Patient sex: M
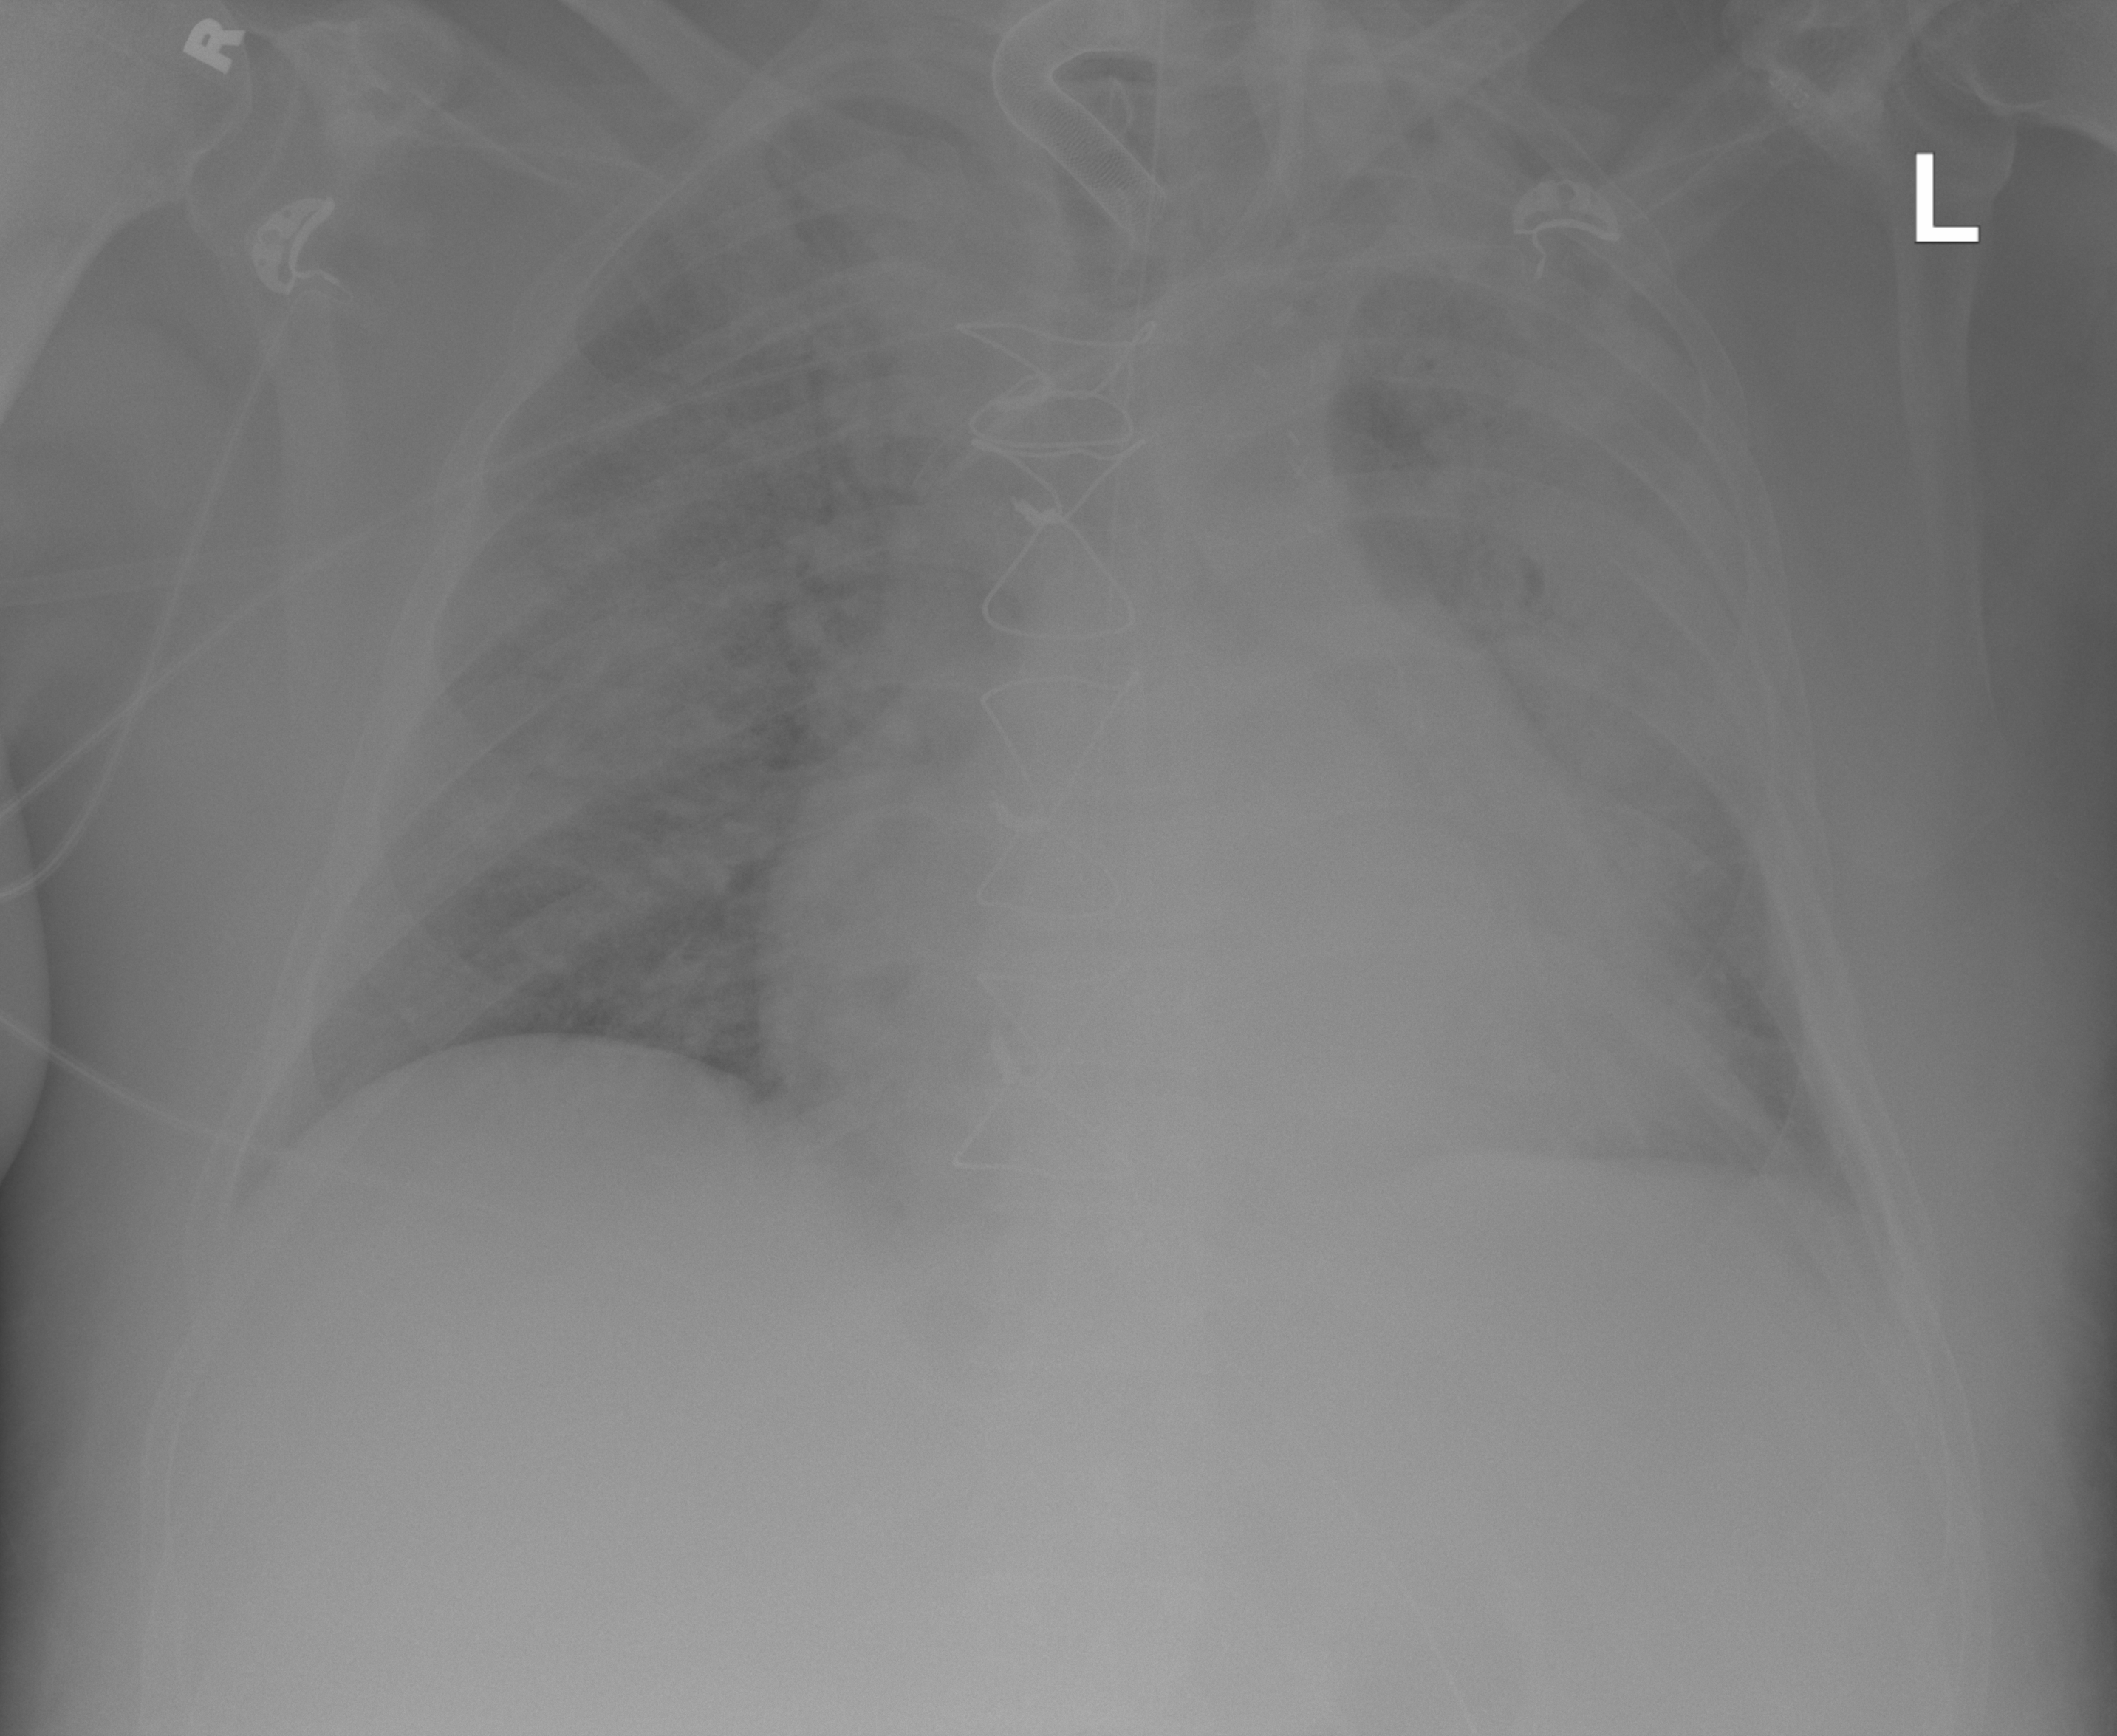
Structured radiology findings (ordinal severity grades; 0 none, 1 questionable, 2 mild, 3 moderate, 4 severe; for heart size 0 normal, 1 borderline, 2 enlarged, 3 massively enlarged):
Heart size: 2
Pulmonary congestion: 2
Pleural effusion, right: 0
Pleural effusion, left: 0
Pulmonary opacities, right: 3
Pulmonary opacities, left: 3
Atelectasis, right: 0
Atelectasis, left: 2